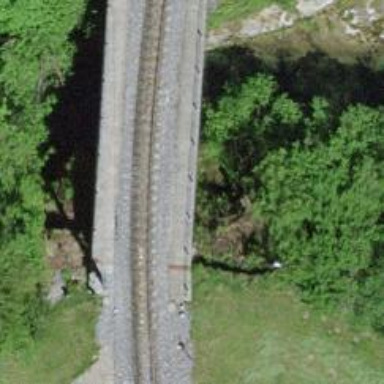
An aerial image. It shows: Narrow-gauge railway bridge with contact line electrification.